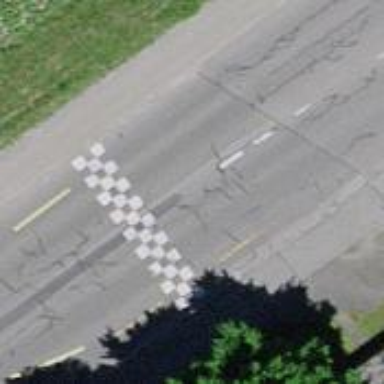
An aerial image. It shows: Traffic calming hump on the road.